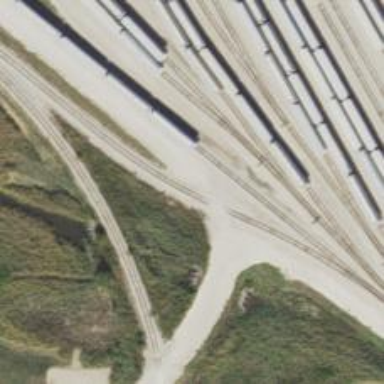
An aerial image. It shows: Railway spur service.